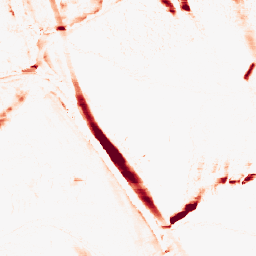
Category: morphological
Decomposition family: morphological_ellipse
Decomposition parameters: operation: opening
width: 5
height: 20
Upsampling method: nearest
Upsampling parameters: scale: 2
Upsampling scale: 2